Question:
When I use self.view.frame.size.height, it gets the height of the child nib, rather than the height of how the view is going to fit into the overall layout. I get the same value using self.view.bounds.size.height and super.view.bounds.size.height.
Any help would be appreciated.
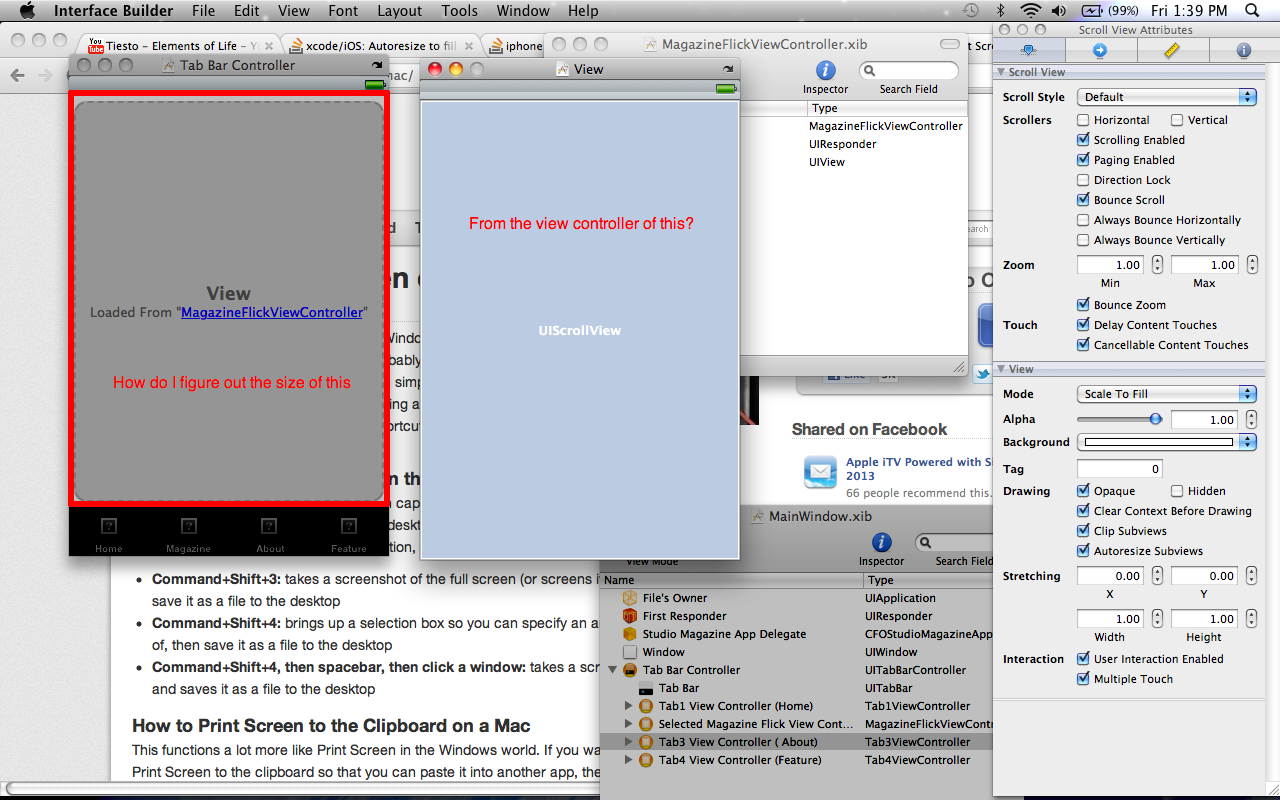
Answer: Ask at the right time. Not until the view is ready to appear has iOS figured out what size it will actually be. Move your code that depends upon the view being the right size to 'viewWillAppear' instead of 'viewDidLoad' or an 'init' method.